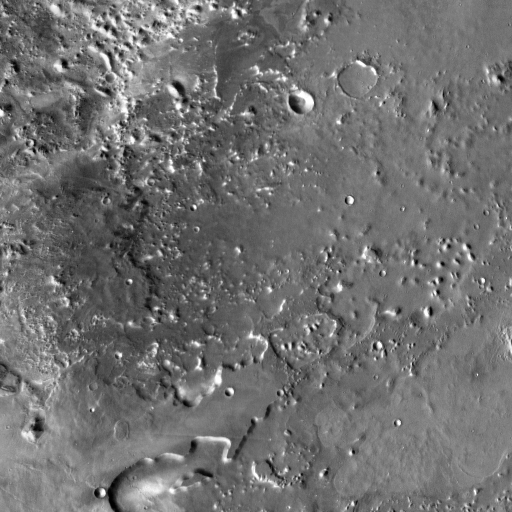
Crater classes present: Background, Other, Buried